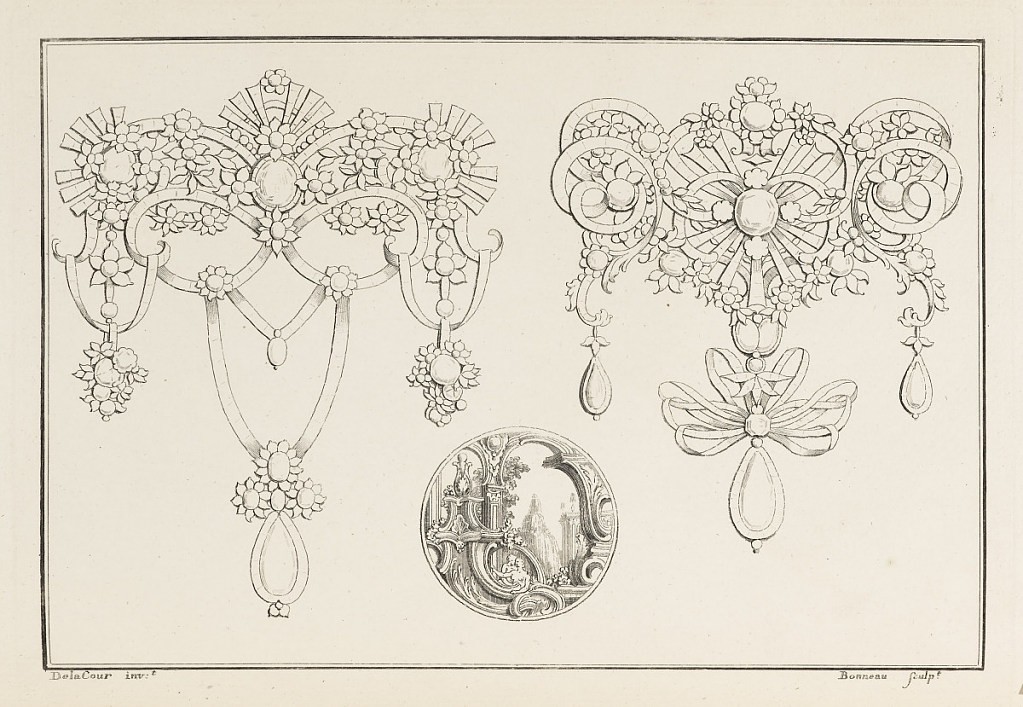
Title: Frontispiece for Book 4, in Eight books of Ornament
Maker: William Delacour, French, 1741 – 1767
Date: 1741–47
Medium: Engravings on white laid paper, bound in half-calf and marbled boards
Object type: Bound volume
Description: First book (dedicated to Lord Middlesex): title page and six plates, dated 1741, of rocaille cartouches; second book (dedicated to the Earl of Holderness): title page and five rocaille motifs, dated 1742; third book (dedicated to the Duke of Rutland): title page and six plates of cartouches, dated 1743; fifth book; title page and fourteen plates (one bound upside down) of furniture, dated 1743; sixth and seventh books: title pages (half-size) and fourteen plates of cartouches, undated; eighth book: title page and six plates of jewelery, dated 1747.